Aerial crown-view tile of a tropical tree (Barro Colorado Island, Panama), acquired 20250616:
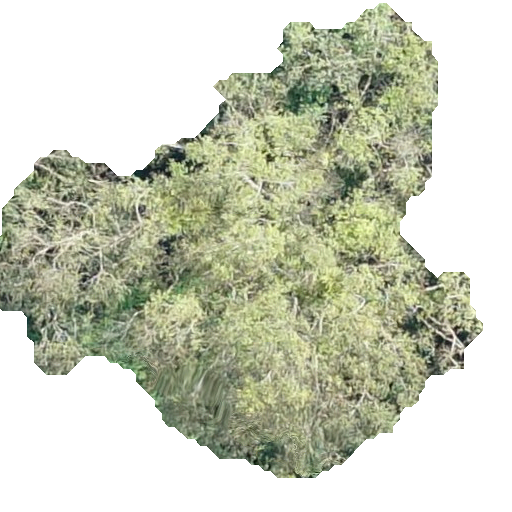
Species: Luehea seemannii
GBIF accepted scientific name: Luehea seemannii
Crown area: 200.181 m²